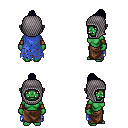
a pixel art fantasy rpg character, female body template, orc, green skin, blue tattered cape, robe skirt, raven short topknot hairstyle, chain hood, leather bracers, four views (front, back, left, right), 2x2 character sprite sheet, small pixel art, hard edges, no anti-aliasing